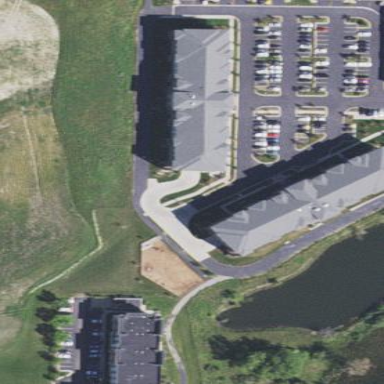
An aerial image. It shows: Building.